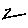
Label: zigzag